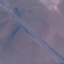
Land use / land cover class: Highway